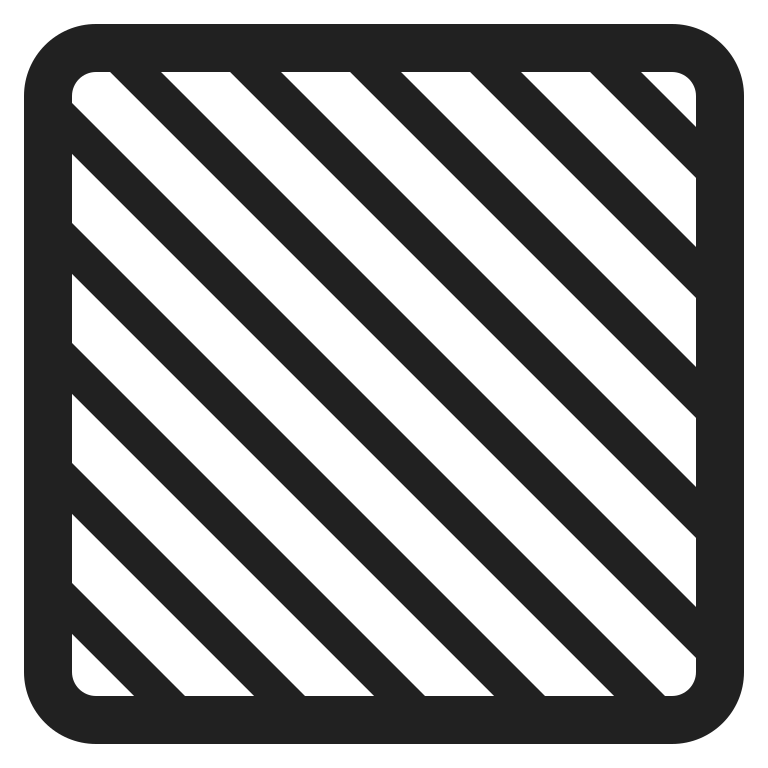
blue square high contrast